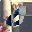
Label: 0